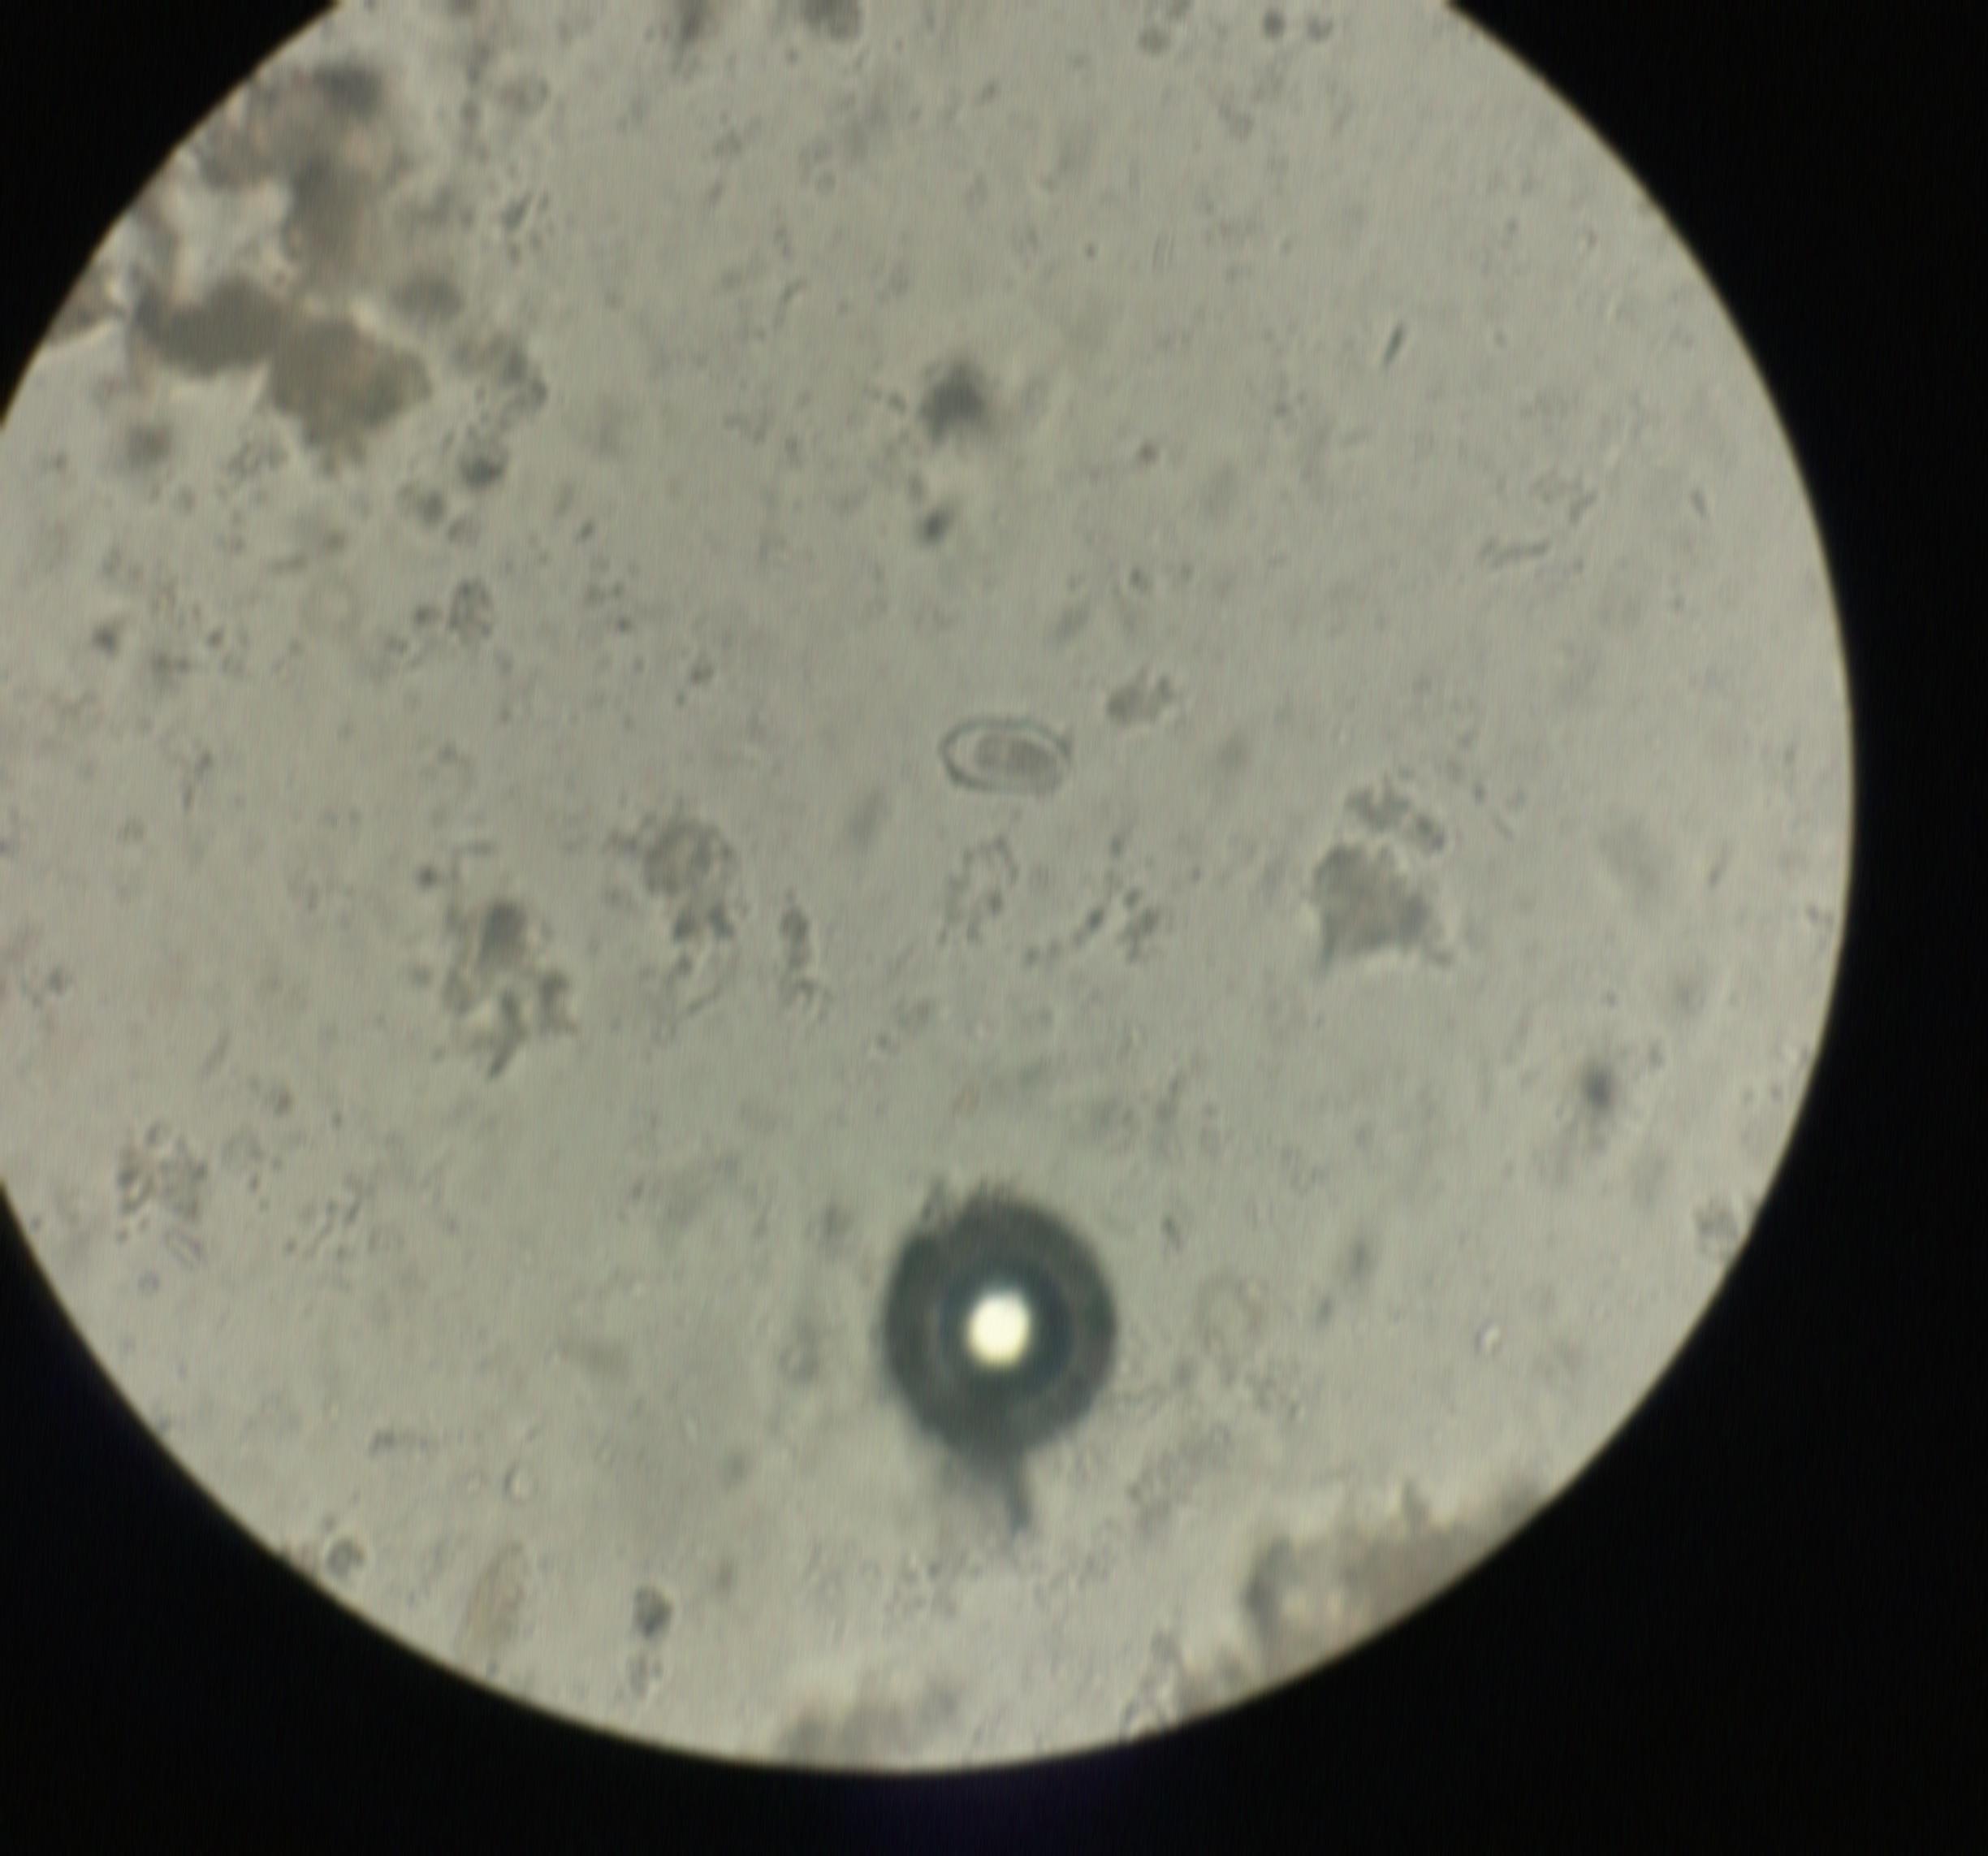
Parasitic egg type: Capillaria philippinensis